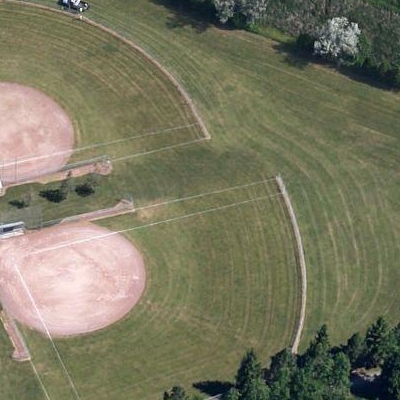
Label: Grass